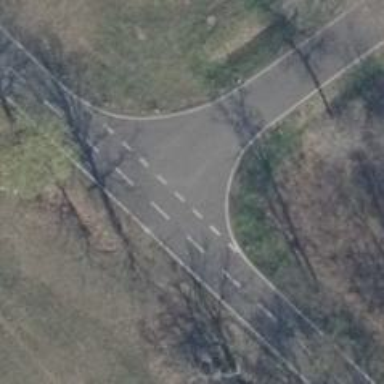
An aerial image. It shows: Secondary road with asphalt surface.